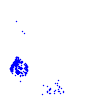
Particle: electron